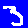
Digit: 3